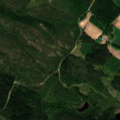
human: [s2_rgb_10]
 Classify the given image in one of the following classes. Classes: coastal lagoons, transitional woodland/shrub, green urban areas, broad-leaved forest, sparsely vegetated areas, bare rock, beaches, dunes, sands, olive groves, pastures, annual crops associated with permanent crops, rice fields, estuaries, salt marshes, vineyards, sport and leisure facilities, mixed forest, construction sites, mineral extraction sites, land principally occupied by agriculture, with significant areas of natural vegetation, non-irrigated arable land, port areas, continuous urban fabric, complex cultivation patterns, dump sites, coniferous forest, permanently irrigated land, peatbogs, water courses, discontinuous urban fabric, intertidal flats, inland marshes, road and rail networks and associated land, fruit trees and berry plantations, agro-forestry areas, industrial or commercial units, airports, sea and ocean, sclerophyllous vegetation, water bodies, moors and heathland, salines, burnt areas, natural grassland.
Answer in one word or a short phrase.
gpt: non-irrigated arable land, coniferous forest, mixed forest, transitional woodland/shrub, water bodies